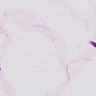
Metastatic tissue present: no